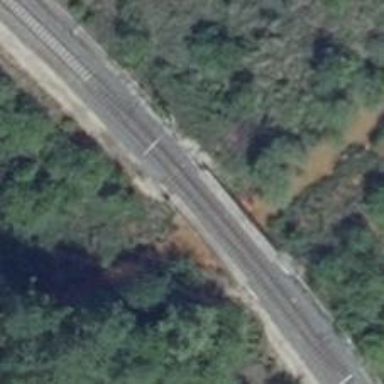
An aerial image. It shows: Bridge over electrified railway with contact line.